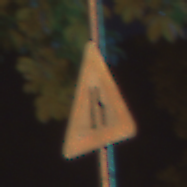
Verkehrszeichen: EinseitigVerengteFahrbahnRechts
Umgebung: Outdoor, Urban
Tageszeit: Night
Wetter: PartlyCloudy
Licht: Artificial
Jahreszeit: NotSpecified
Kontrast: HighContrast